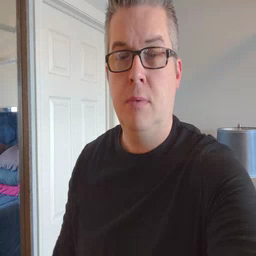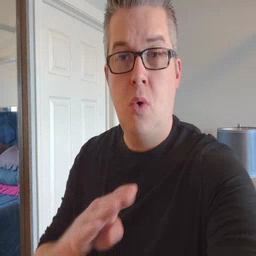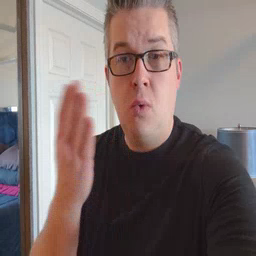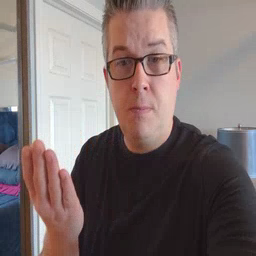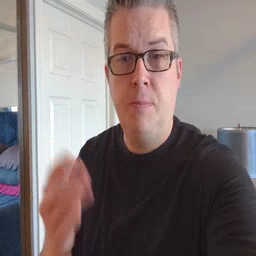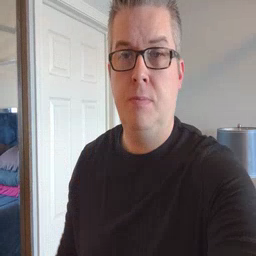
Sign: open